Question: I'm fairly new to Droid and I've been beating my head trying to figure out how to create this animation loop, I would like it to look something like this ...

I've been trying to create 3 back to back translateanimations that slide to the right one by one endlessly. I can get the first imageview to animate like I want it but I'm stumped on what to add to my code to get the other animations to animate behind it as well
'''
@Override
protected void onCreate(Bundle savedInstanceState) {
super.onCreate(savedInstanceState);
setContentView(R.layout.activity_main);
ImageView image1 = (ImageView) findViewById(R.id.nescontroller);
ImageView image2 = (ImageView) findViewById(R.id.segacontroller);
ImageView image3 = (ImageView) findViewById(R.id.pscontroller);
TranslateAnimation anim1 = new TranslateAnimation(0, 500, 0, 0);
anim1.setDuration(2000);
anim1.setRepeatCount(Animation.INFINITE);
image1.startAnimation(anim1);
<RelativeLayout xmlns:android="http://schemas.android.com/apk/res/android"
xmlns:tools="http://schemas.android.com/tools"
android:layout_width="match_parent"
android:layout_height="match_parent"
tools:context=".MainActivity" >
<ImageView
android:id="@+id/ee"
android:layout_width="fill_parent"
android:layout_height="fill_parent"
android:background="@drawable/e" />
<ImageView
android:id="@+id/dd"
android:layout_width="fill_parent"
android:layout_height="fill_parent"
android:background="@drawable/d" />
<ImageView
android:id="@+id/pscontroller"
android:layout_width="fill_parent"
android:layout_height="fill_parent"
android:background="@drawable/c" />
<ImageView
android:id="@+id/segacontroller"
android:layout_width="fill_parent"
android:layout_height="fill_parent"
android:background="@drawable/b" />
<ImageView
android:id="@+id/nescontroller"
android:layout_width="match_parent"
android:layout_height="match_parent"
android:background="@drawable/a" />
</RelativeLayout>
'''
any help or suggestion would be appreciated
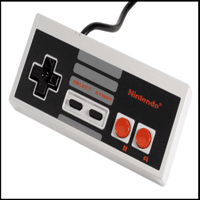
Answer: OKAY I'm saddened no one could help me with this but after a month of hapless searching and digging I found a way to do it.
I figured out how to use Animationlistener properly, I've yet to figure out how to start animationlistener initially so I just used a dummy animation to get the loop started which only lasts one millisecond off screen.
I also added in little transition animations so that each new underlapping image shows up at the same time the overlapping image moves off screen instead of having it appear after its completely moved off screen :-)
'''
ImageView image0 = (ImageView) findViewById(R.id.splashimage)
ImageView image1 = (ImageView) findViewById(R.id.nescontroller);
ImageView image2 = (ImageView) findViewById(R.id.segacontroller);
ImageView image3 = (ImageView) findViewById(R.id.pscontroller);
anim0 = new TranslateAnimation(400.0f, 400.0f, 0.0f, 0.0f);
anim0.setDuration(1);
img0.startAnimation(anim0);
anim1 = new TranslateAnimation(0.0f, 400.0f, 0.0f, 0.0f);
anim1.setStartOffset(2000);
anim1.setDuration(2000);
anim1.setFillAfter(true);
anim2 = new TranslateAnimation(0.0f, 400.0f, 0.0f, 0.0f);
anim2.setStartOffset(2000);
anim2.setDuration(2000);
anim2.setFillAfter(true);
anim3 = new TranslateAnimation(0.0f, 400.0f, 0.0f, 0.0f);
anim3.setStartOffset(2000);
anim3.setDuration(2000);
anim3.setFillAfter(true);
stationary1 = new TranslateAnimation(0.0f, 0.0f, 0.0f, 0.0f);
stationary1.setDuration(4000);
stationary1.setFillAfter(true);
stationary2 = new TranslateAnimation(0.0f, 0.0f, 0.0f, 0.0f);
stationary2.setDuration(4000);
stationary2.setFillAfter(true);
stationary3 = new TranslateAnimation(0.0f, 0.0f, 0.0f, 0.0f);
stationary3.setDuration(4000);
stationary3.setFillAfter(true);
anim0.setAnimationListener (new AnimationListener() {
public void onAnimationStart(Animation animation) {
// TODO Auto-generated method stub
}
public void onAnimationRepeat(Animation animation) {
// TODO Auto-generated method stub
}
public void onAnimationEnd(Animation animation) {
// TODO Auto-generated method stub
img1.startAnimation(anim1);
img2.startAnimation(stationary1);
}
});
anim1.setAnimationListener (new AnimationListener() {
public void onAnimationStart(Animation animation) {
// TODO Auto-generated method stub
}
public void onAnimationRepeat(Animation animation) {
// TODO Auto-generated method stub
}
public void onAnimationEnd(Animation animation) {
// TODO Auto-generated method stub
img2.startAnimation(anim2);
img3.startAnimation(stationary2);
}
});
anim2.setAnimationListener(new AnimationListener() {
public void onAnimationStart(Animation animation) {
// TODO Auto-generated method stub
}
public void onAnimationRepeat(Animation animation) {
// TODO Auto-generated method stub
}
public void onAnimationEnd(Animation animation) {
// TODO Auto-generated method stub
img3.startAnimation(anim3);
img1.startAnimation(stationary3);
}
});
anim3.setAnimationListener(new AnimationListener() {
public void onAnimationStart(Animation animation) {
// TODO Auto-generated method stub
}
public void onAnimationRepeat(Animation animation) {
// TODO Auto-generated method stub
}
public void onAnimationEnd(Animation animation) {
// TODO Auto-generated method stub
img1.startAnimation(anim1);
img2.startAnimation(stationary1);
}
});
'''